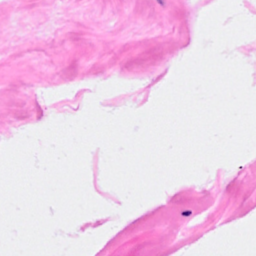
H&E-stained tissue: Breast